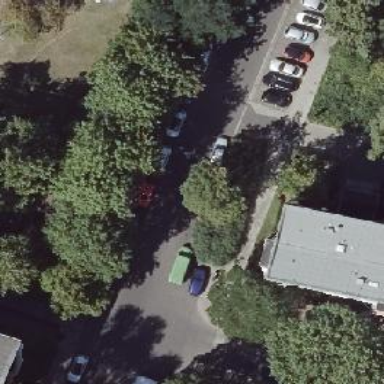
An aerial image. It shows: Residential road with asphalt surface. The road has sidewalks on both sides and parallel parking lanes on both sides.